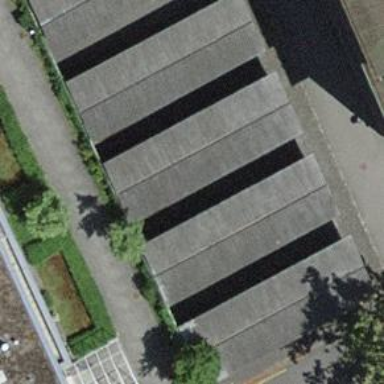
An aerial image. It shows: View of roof of building.